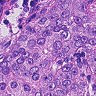
Metastatic tissue present: yes